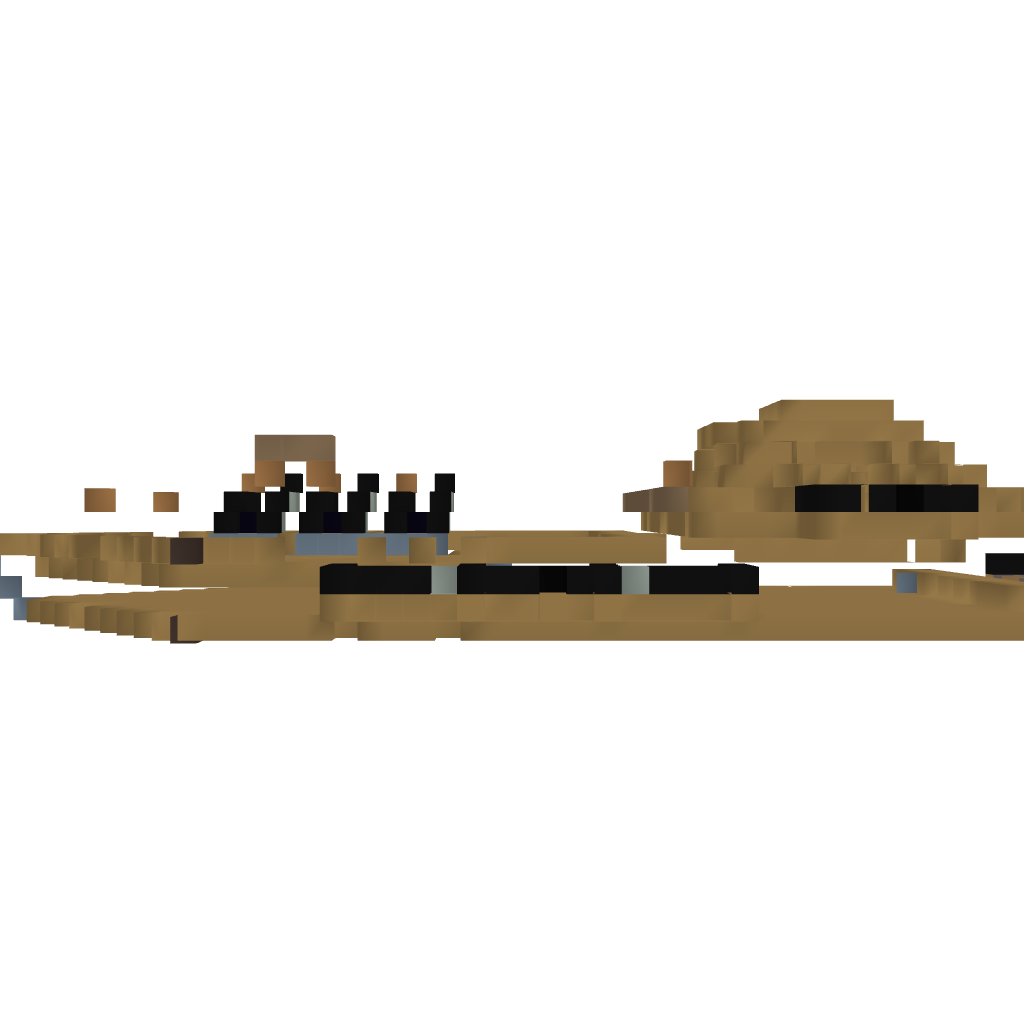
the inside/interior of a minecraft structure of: Cannon Boat